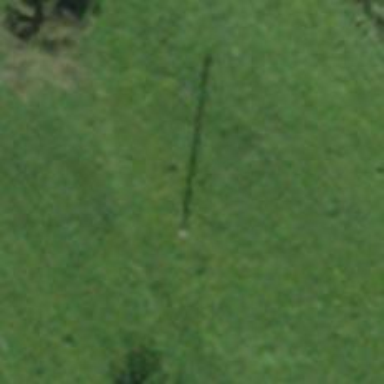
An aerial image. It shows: Power pole.